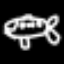
Label: airplane